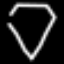
Label: diamond